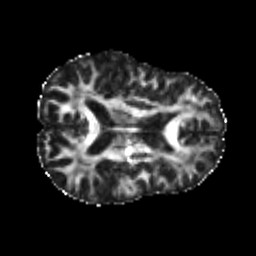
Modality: FA
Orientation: axial
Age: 22
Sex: female
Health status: healthy
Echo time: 0.074 s